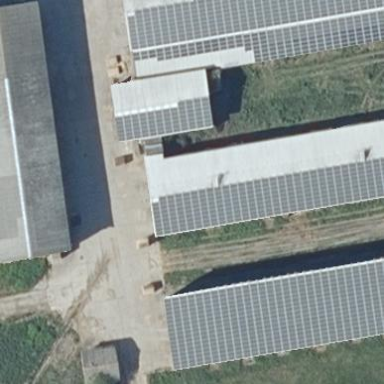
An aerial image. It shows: Solar photovoltaic panel generator located in farm auxiliary building. The generator provides electricity through small installation.